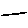
Label: line